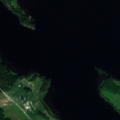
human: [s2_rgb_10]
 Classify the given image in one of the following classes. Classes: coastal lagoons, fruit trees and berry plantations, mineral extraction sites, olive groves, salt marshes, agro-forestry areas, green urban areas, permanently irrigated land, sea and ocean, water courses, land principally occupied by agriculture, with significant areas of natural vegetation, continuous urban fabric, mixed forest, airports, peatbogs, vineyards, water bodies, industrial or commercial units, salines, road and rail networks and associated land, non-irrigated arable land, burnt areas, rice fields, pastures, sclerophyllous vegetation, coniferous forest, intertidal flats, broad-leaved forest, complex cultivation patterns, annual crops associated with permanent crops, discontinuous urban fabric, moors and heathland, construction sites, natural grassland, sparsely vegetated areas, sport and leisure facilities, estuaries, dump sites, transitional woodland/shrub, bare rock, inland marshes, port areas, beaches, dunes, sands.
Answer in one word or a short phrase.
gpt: land principally occupied by agriculture, with significant areas of natural vegetation, coniferous forest, mixed forest, water bodies